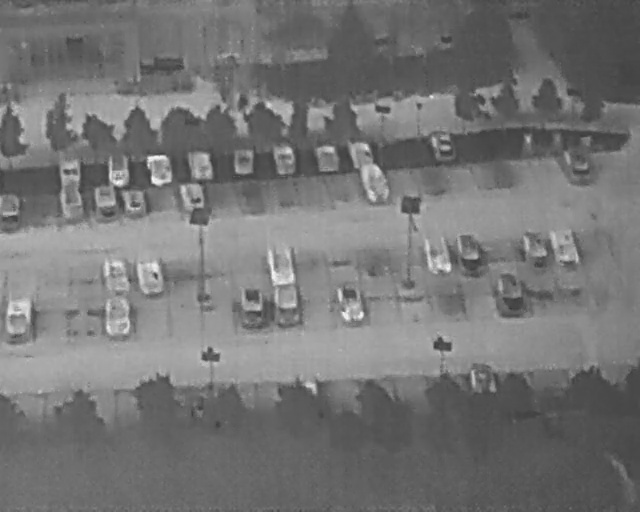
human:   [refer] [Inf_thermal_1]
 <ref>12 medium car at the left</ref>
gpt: <box>[[0, 37, 4, 42, 2], [-1, 59, 6, 65, 4], [8, 31, 13, 36, 179], [8, 36, 13, 41, 172], [13, 36, 19, 41, 172], [18, 37, 23, 42, 177], [15, 30, 21, 35, 177], [22, 30, 27, 35, 172], [27, 35, 32, 40, 165], [15, 50, 20, 55, 171], [14, 59, 21, 64, 178], [20, 51, 26, 56, 168]]</box>

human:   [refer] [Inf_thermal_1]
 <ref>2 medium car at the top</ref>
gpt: <box>[[53, 27, 58, 32, 165], [66, 25, 71, 30, 171]]</box>

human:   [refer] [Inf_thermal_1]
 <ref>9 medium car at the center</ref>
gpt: <box>[[29, 29, 34, 34, 172], [41, 28, 47, 33, 171], [48, 28, 53, 33, 171], [55, 33, 61, 38, 164], [40, 48, 47, 54, 174], [36, 57, 42, 62, 178], [41, 56, 48, 62, 177], [51, 56, 58, 61, 171], [65, 47, 71, 52, 171]]</box>

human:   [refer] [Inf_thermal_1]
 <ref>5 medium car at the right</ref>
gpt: <box>[[87, 28, 92, 34, 165], [70, 46, 76, 52, 175], [80, 45, 86, 51, 170], [85, 45, 91, 50, 170], [76, 54, 83, 60, 172]]</box>